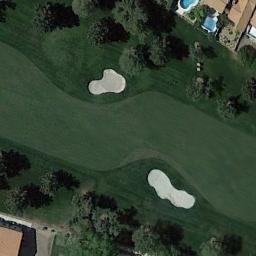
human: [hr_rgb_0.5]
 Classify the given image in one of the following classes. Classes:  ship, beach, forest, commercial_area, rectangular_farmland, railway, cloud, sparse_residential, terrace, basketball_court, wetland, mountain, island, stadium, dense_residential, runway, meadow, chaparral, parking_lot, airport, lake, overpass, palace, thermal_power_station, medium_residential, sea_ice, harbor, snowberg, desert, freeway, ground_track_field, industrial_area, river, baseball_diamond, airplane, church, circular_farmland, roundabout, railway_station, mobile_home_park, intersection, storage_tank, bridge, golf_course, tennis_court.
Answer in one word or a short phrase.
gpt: golf_course